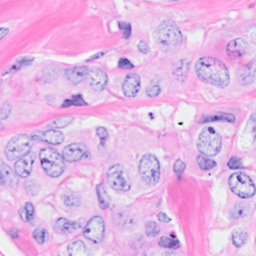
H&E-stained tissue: Breast